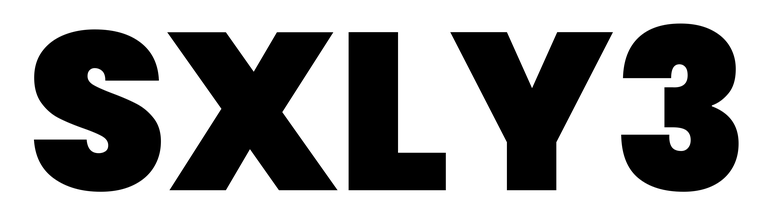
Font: Poppins-Black